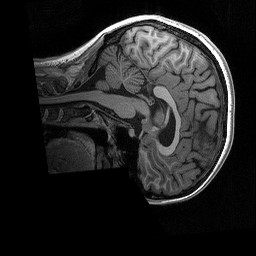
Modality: T1w
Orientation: sagittal
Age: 21
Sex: female
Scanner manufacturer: siemens
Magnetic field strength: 3 T
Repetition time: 2.3 s
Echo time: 0.00298 s